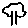
Label: tree